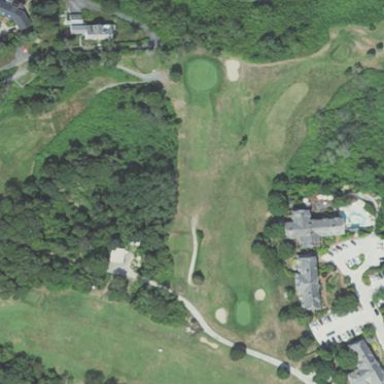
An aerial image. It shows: Golf course surrounded by greenery.